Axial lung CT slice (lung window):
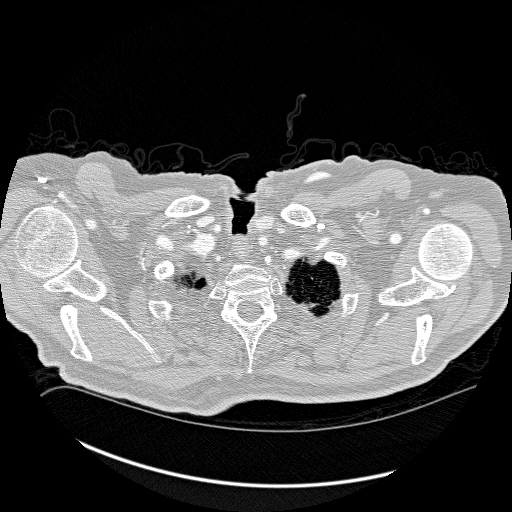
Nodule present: no